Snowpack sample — Loveland Pass, Silver Plume, Colorado, USA (2/11/26, 12:00 PM MST)
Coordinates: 39.663, -105.886
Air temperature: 35 °F
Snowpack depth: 82 cm
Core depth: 30 cm
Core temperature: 28.4 °F
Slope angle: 13°, slope face: 12°
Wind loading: high
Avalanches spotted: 1
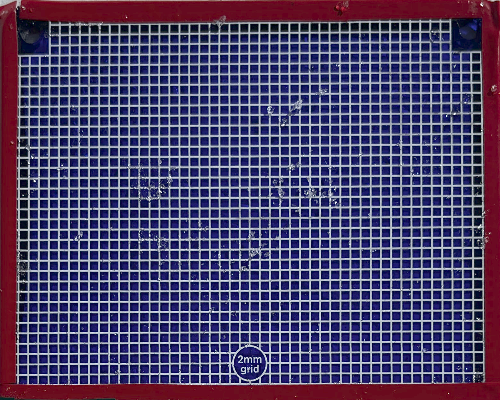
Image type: profile
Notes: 1 small avalanche spotted on the north side of the bowl, lots of wind loading